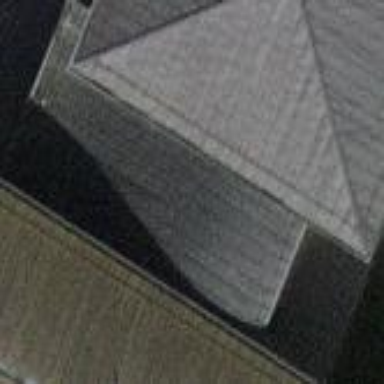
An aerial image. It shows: View of roof of building.